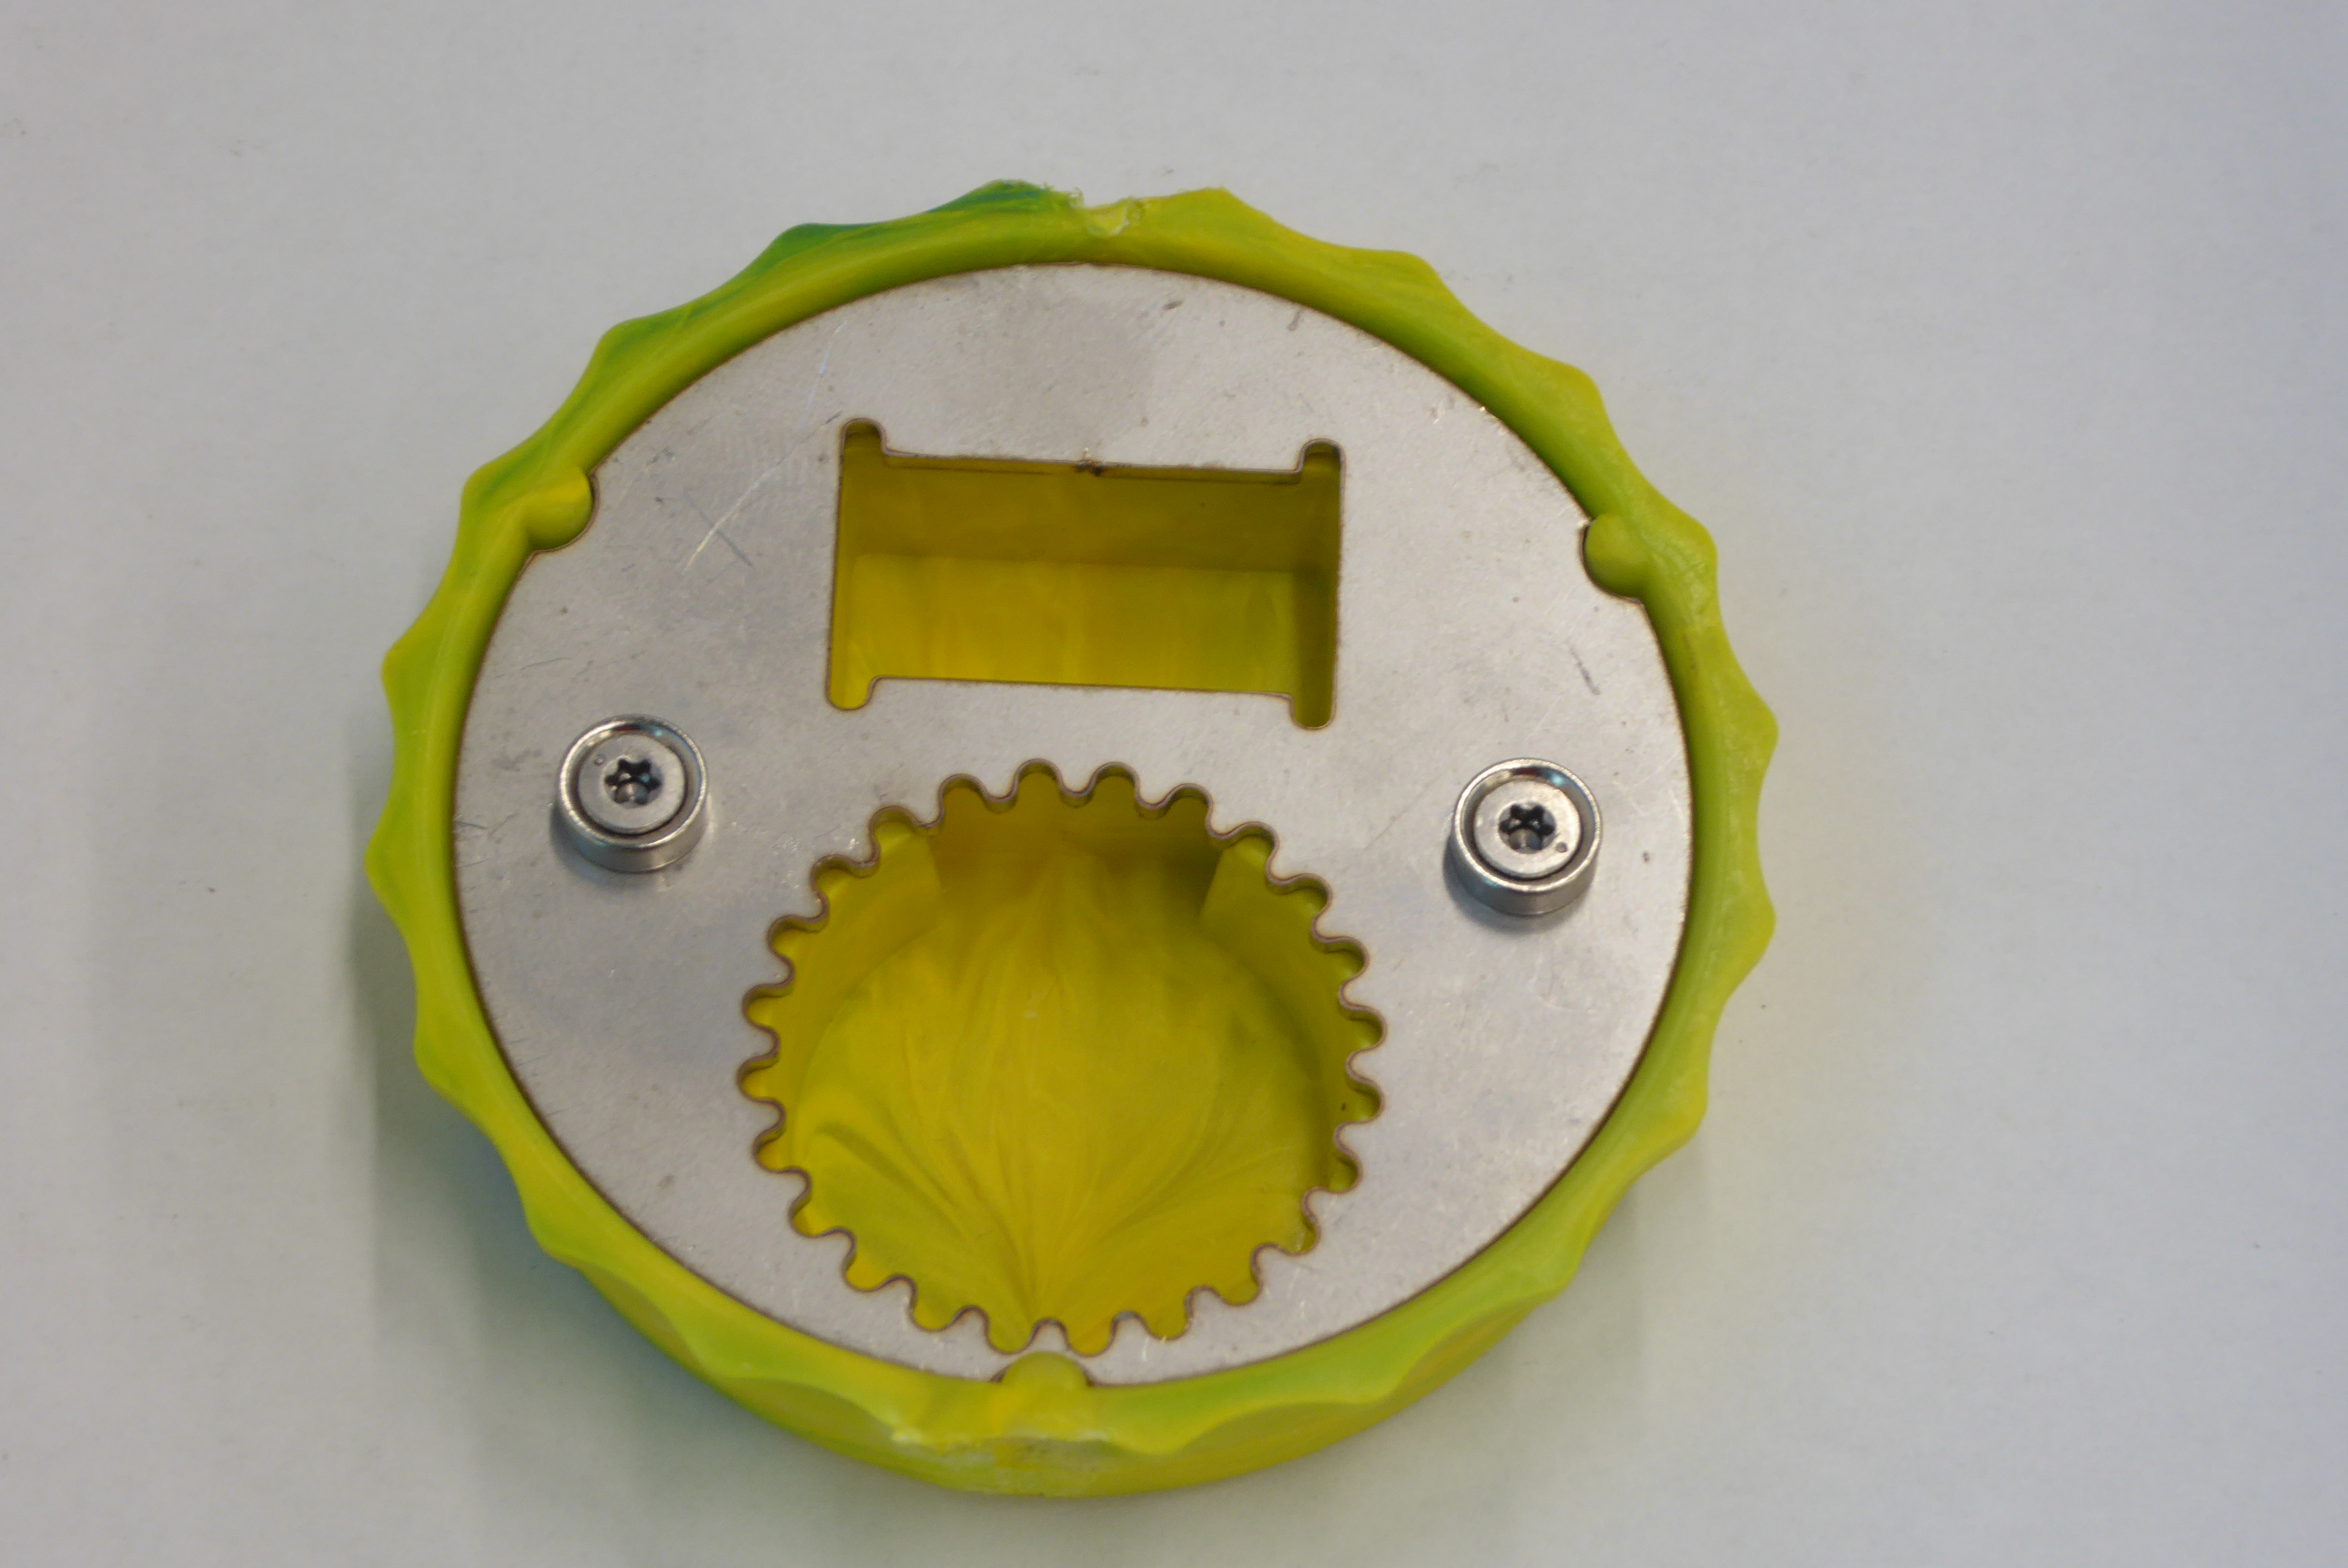
Label: Bottle Opener